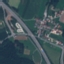
Land use / land cover: Highway